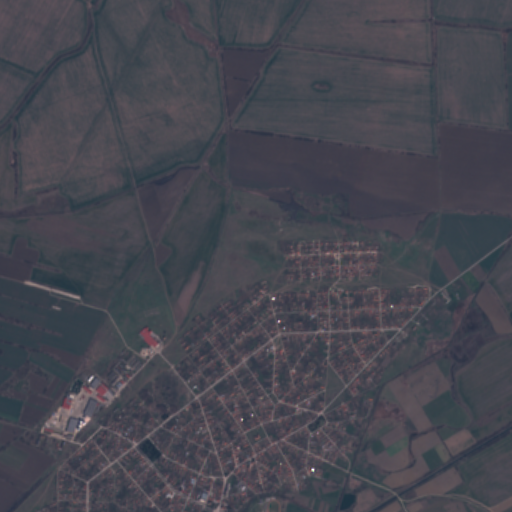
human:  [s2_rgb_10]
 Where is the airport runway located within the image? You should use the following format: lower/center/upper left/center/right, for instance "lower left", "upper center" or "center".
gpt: The airport runway is located in the center left of the image.
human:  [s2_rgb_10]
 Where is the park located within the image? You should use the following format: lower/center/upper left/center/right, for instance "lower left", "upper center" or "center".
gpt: The park is located in the lower left of the image.
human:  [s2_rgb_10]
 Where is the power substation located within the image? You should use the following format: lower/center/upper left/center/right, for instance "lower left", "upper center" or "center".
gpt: The power substation is located in the lower left of the image.
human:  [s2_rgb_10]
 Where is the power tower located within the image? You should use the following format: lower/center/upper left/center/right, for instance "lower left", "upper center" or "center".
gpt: The power tower is located in the lower left of the image.
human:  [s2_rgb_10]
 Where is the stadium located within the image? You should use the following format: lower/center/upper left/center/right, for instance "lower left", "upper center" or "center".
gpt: The stadium is located in the lower center of the image.
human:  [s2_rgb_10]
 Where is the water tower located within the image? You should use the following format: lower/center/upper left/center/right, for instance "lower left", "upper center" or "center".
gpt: The water tower is located in the lower left of the image.
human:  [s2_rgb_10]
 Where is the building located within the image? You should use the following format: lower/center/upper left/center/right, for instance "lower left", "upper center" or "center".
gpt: There is no building in the image.